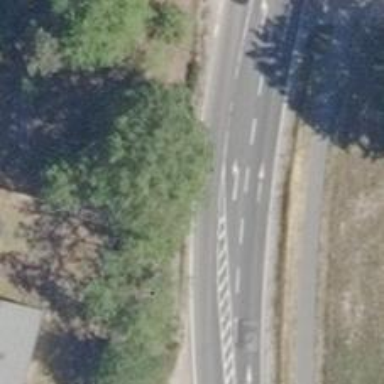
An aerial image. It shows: Secondary road with asphalt surface.